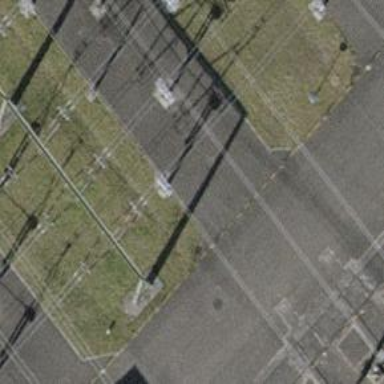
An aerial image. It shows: Busbar power line.